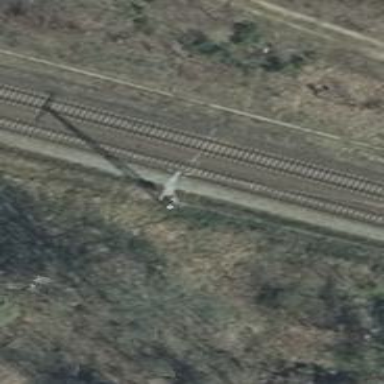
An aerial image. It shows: Milestone along the railway track with catenary mast.